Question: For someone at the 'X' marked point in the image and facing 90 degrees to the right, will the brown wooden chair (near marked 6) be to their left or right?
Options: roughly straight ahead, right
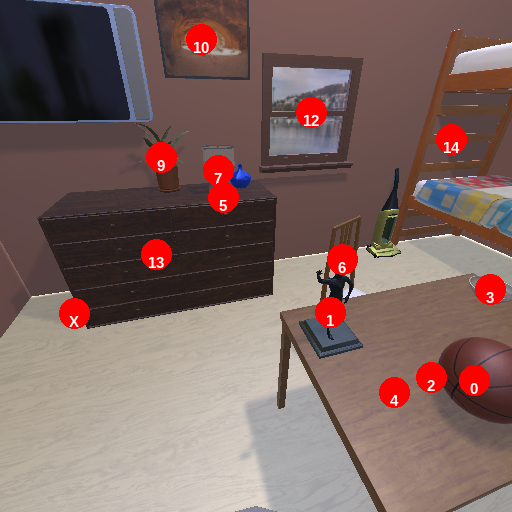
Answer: roughly straight ahead